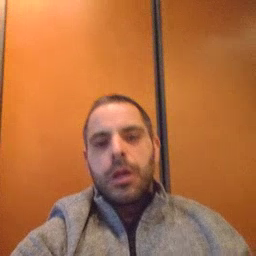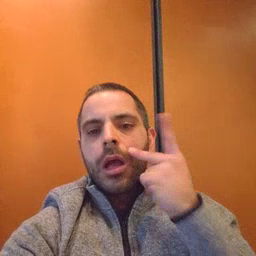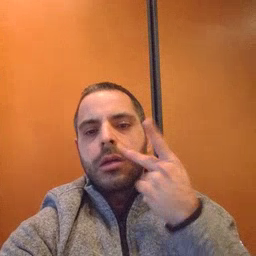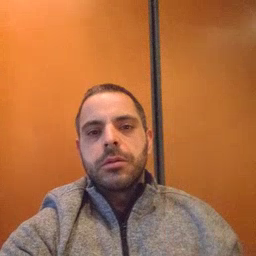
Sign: kitty